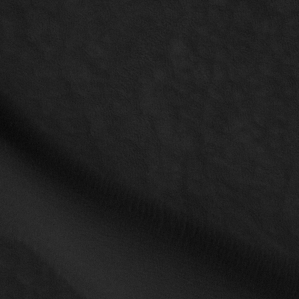
Label: non_frost